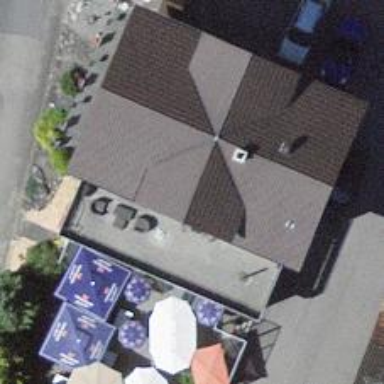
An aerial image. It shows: Restaurant.